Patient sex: M
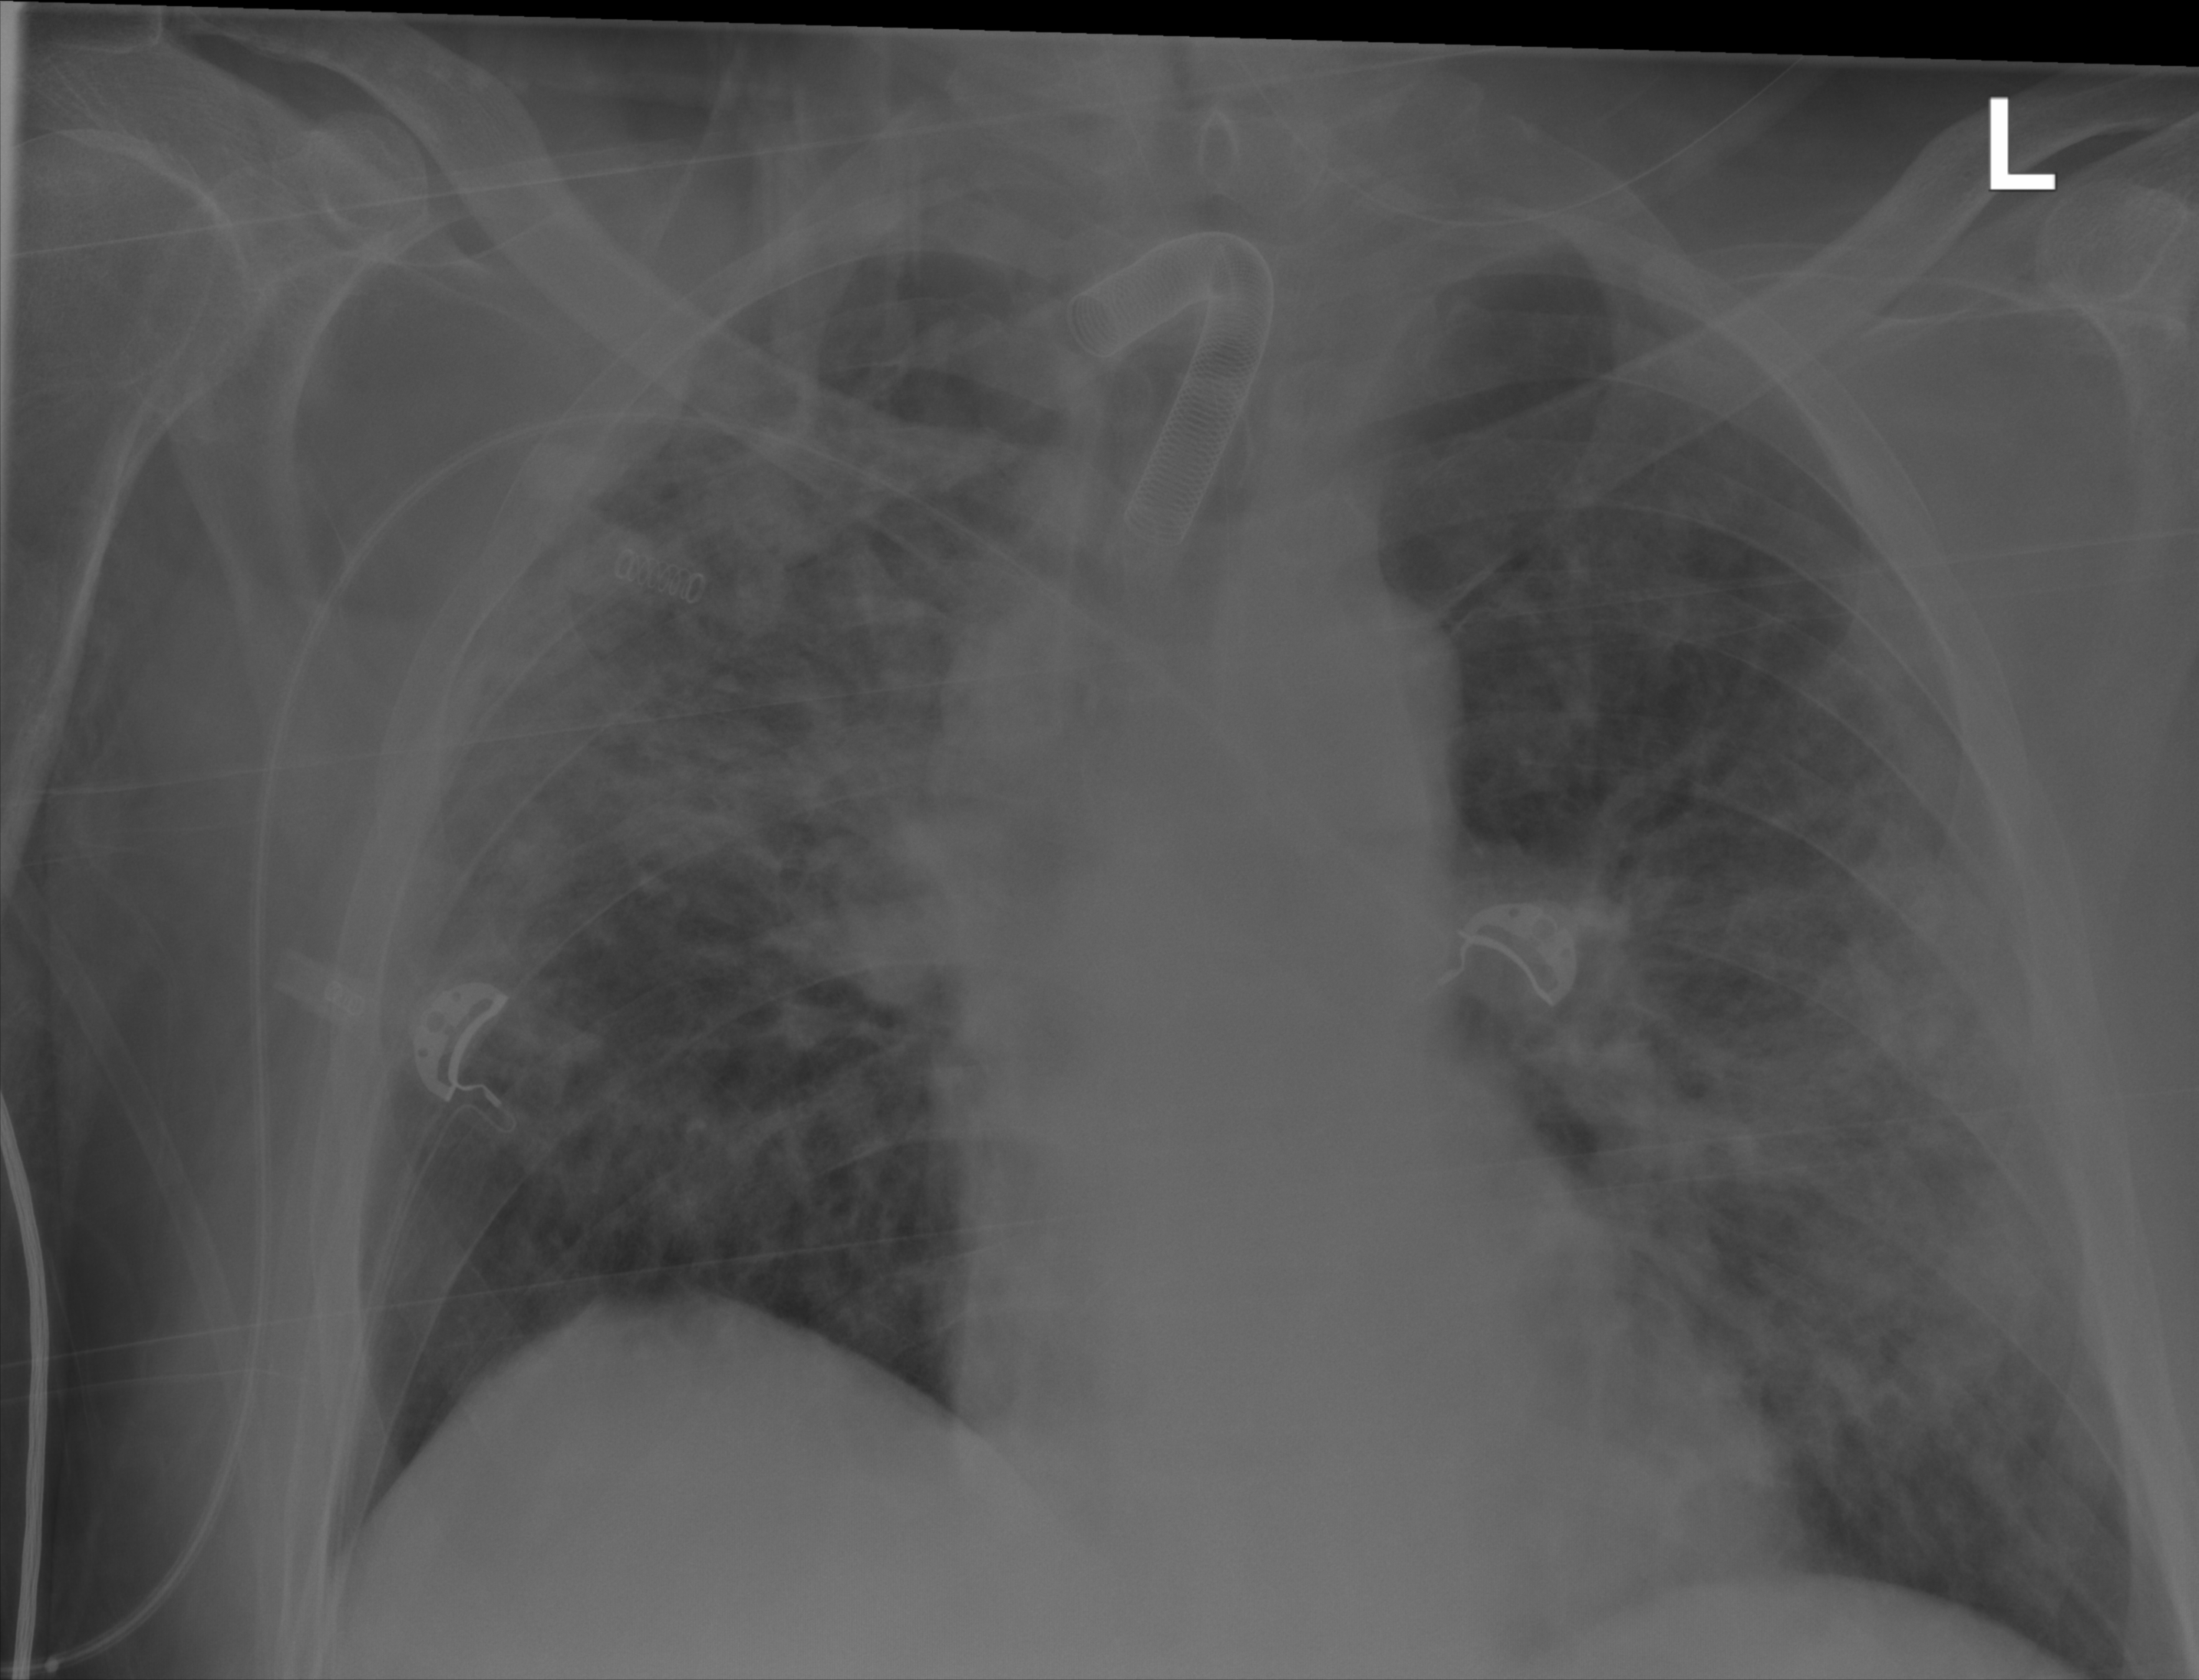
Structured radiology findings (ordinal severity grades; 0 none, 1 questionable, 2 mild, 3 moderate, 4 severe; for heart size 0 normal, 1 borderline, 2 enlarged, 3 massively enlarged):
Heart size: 0
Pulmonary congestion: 0
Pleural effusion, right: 0
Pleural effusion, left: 0
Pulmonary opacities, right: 2
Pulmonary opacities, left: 2
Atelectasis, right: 2
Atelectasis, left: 2